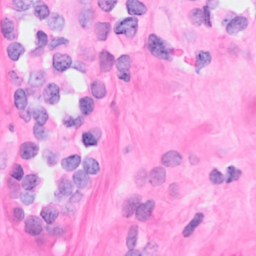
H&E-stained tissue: Breast